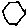
Label: hexagon